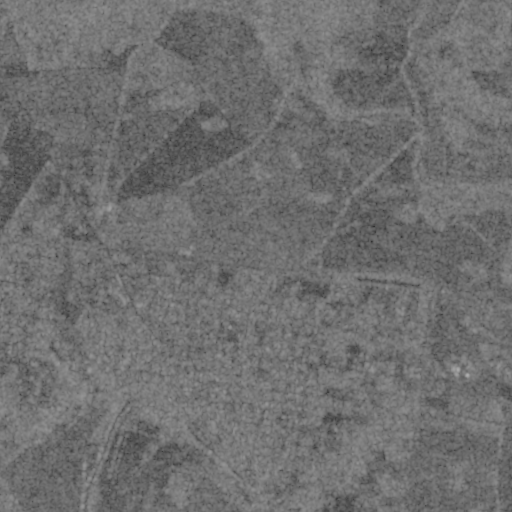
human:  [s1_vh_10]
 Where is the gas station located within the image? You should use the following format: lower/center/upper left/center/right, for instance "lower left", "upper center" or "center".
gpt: The gas station is located in the upper left of the image.
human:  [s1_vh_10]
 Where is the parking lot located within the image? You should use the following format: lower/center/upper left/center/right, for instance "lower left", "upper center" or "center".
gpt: The parking lot is located in the upper left of the image.
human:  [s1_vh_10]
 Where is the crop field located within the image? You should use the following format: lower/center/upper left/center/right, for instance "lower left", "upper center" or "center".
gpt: There is no crop field in the image.

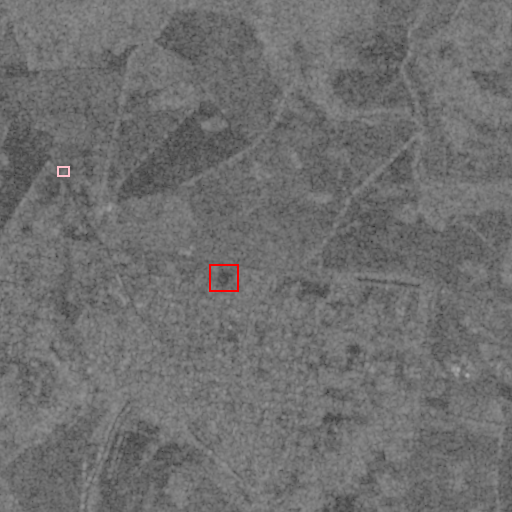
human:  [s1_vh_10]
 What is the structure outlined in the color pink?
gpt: The structure outlined in pink is a gas station.
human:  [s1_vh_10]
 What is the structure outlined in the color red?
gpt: The structure outlined in red is a park.
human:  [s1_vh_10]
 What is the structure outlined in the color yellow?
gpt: There is no yellow outline.